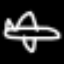
Label: airplane